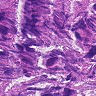
Metastatic tissue present: yes